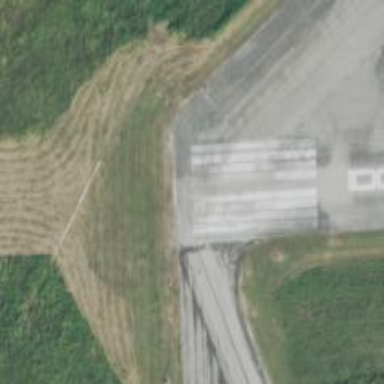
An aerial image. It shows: Image of taxiway at airport.